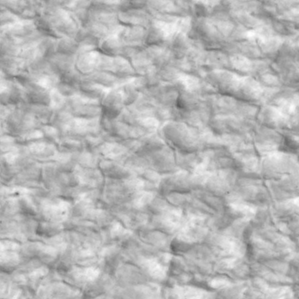
Label: non_frost